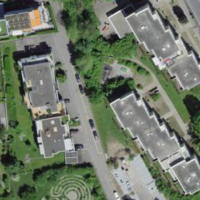
EUNIS habitat code: 55
Species observed at this site:
Geranium sanguineum
Cydonia oblonga